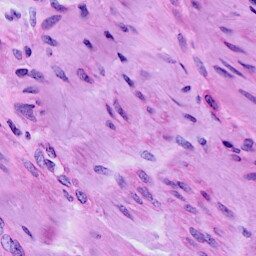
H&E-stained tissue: Cervix